Interaction volume radius: 10 \u00c5
Interaction volume height: 10 \u00c5
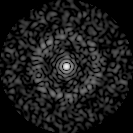
Disorder parameter: 0.8234